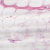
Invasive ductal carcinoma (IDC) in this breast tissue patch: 0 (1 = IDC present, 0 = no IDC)